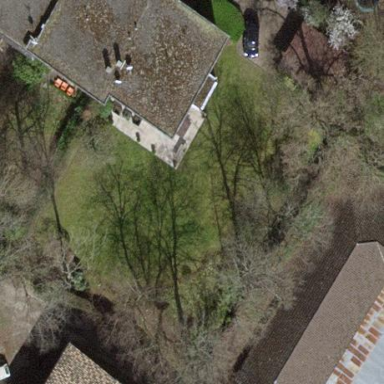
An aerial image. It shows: Garden surrounded by fence.